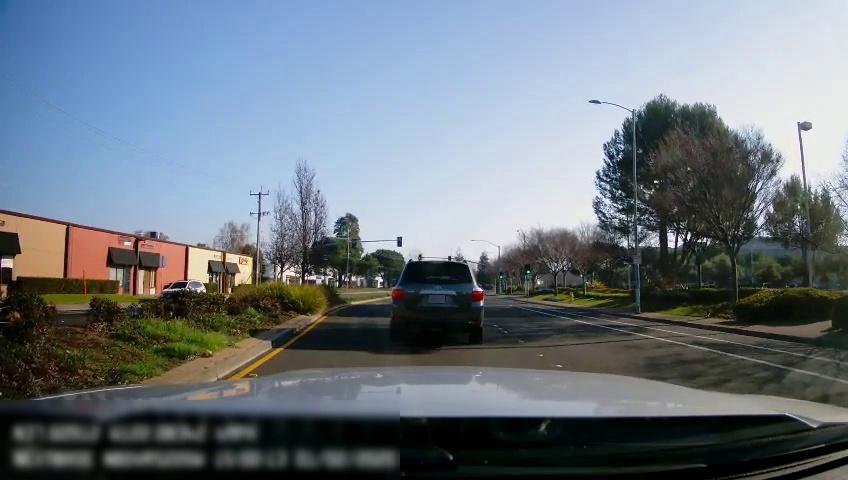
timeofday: Day
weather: Sunny
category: Drivable Space
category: Vehicles | Car
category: Vehicles | SUV
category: Lanes | Alternate Lane
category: Lanes | Current Lane
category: Lanes | Current Lane
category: Lanes | Alternate Lane
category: Traffic | Lights
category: Traffic | Lights
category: Traffic | Lights